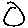
Label: circle